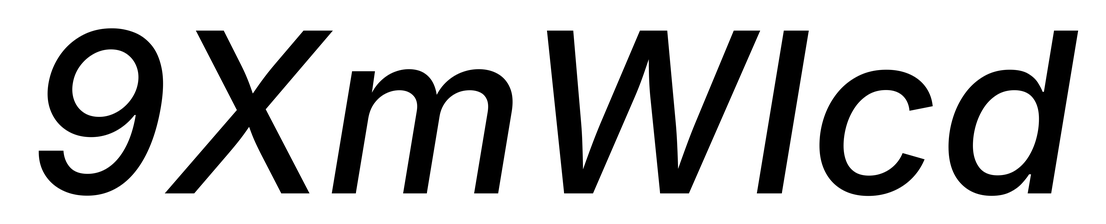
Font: Inter-Italic_Medium_Italic